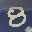
Label: 8